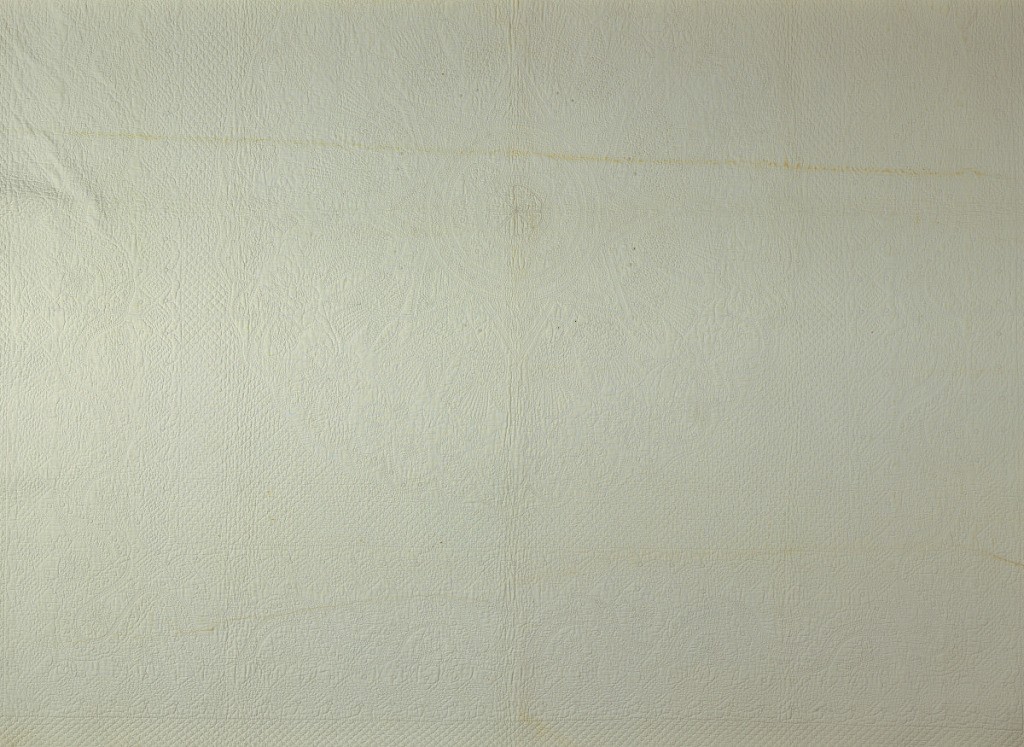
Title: Bedcover
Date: mid-19th century
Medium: cotton Technique: running stitch and double running stitch on plain weave; plain weave backing; inner layer of wadding
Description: White-on-white bedcover with a wide border on four sides patterned by twisting ribbons and flowers. Center circular medallion with eight radiating points. The spaces between the points are filled with pairs of doves. The outer edge of the medallion is completed by a curving vine. The full medallion fills the entire field.